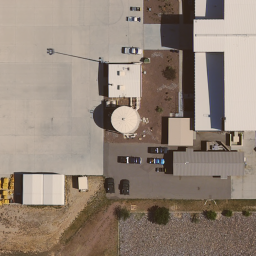
Label: storage tanks